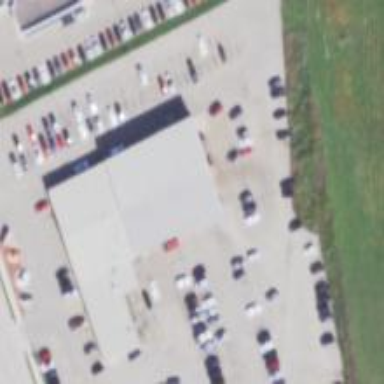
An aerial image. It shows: Retail building housing car shop.